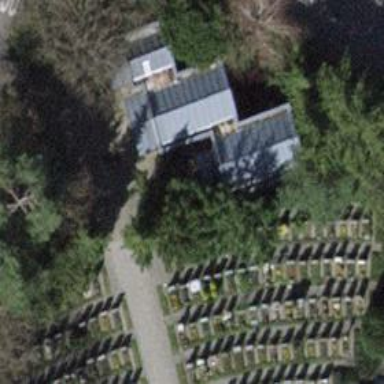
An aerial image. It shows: Shed building.